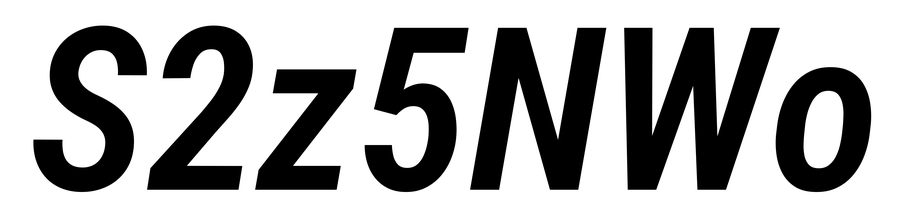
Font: Roboto-Italic_Condensed_SemiBold_Italic